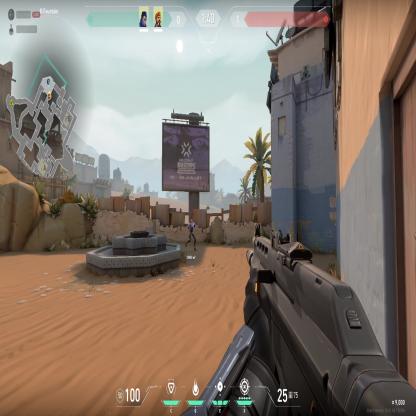
Label: teammate